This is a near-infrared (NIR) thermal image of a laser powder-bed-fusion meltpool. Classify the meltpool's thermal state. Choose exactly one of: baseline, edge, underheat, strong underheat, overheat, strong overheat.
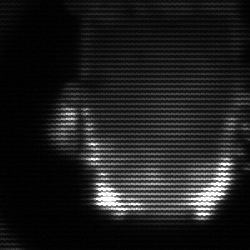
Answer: baseline